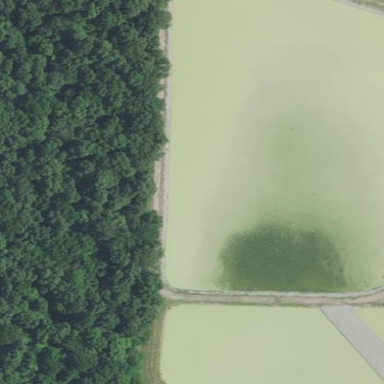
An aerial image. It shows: Pond with natural water.